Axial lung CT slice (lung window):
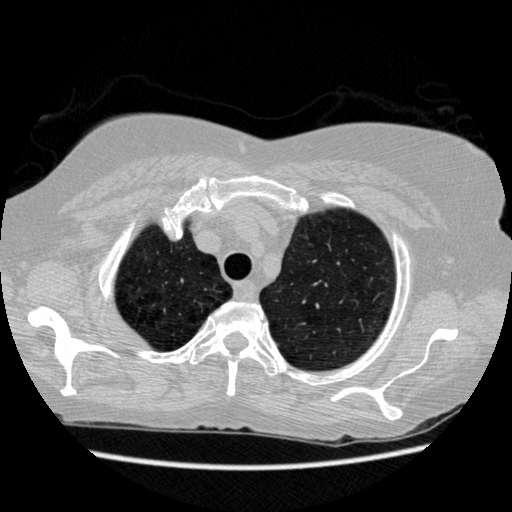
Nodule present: no